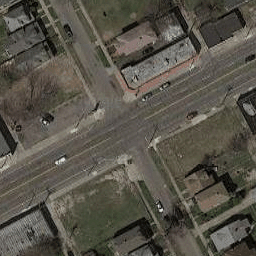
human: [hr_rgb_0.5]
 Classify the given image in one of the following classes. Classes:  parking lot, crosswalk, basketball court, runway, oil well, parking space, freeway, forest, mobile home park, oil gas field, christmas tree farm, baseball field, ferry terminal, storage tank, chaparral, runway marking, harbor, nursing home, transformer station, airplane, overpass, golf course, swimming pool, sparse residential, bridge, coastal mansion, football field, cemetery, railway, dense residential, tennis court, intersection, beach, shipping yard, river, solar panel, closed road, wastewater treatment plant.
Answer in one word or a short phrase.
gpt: intersection